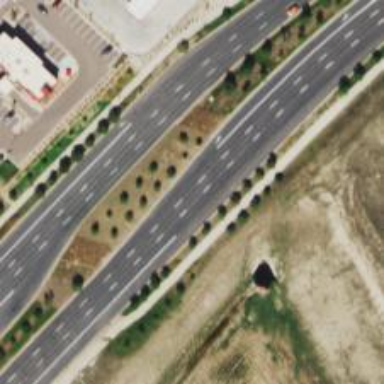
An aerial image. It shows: Secondary road with asphalt surface.